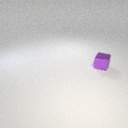
small purple metal cube